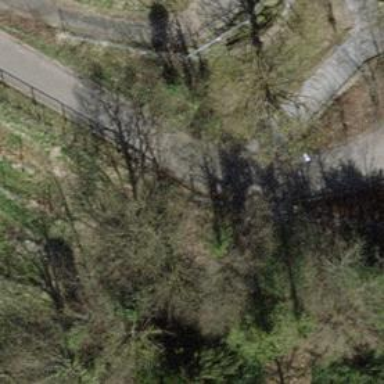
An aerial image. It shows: Unmarked crossing on the road.